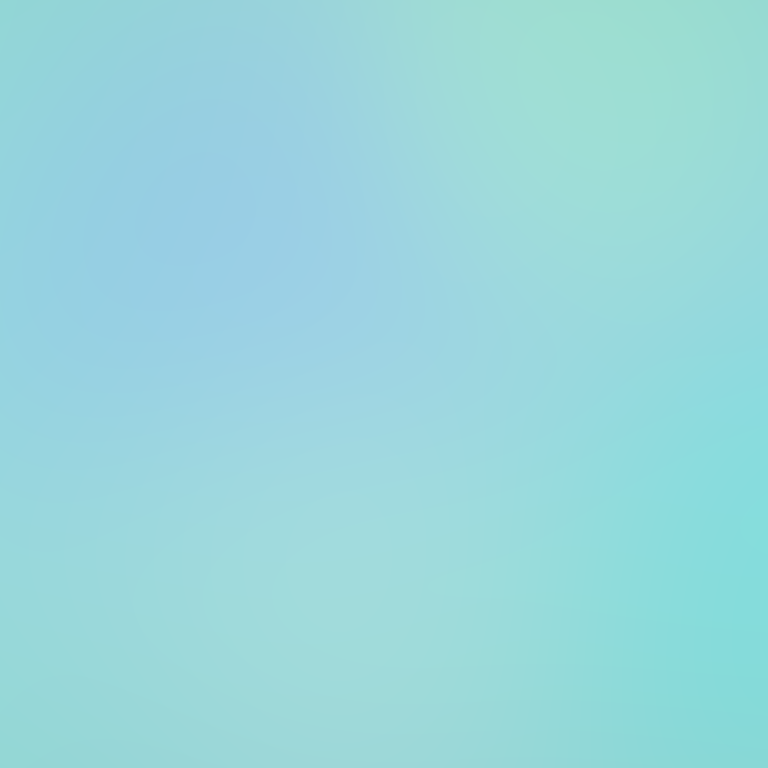
Abstract light effect, smooth gradient from soft blue to gentle green, calm atmosphere, diffuse light, no room, no furniture, no objects.